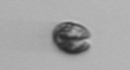
Label: Dinophyceae